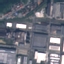
Label: Industrial